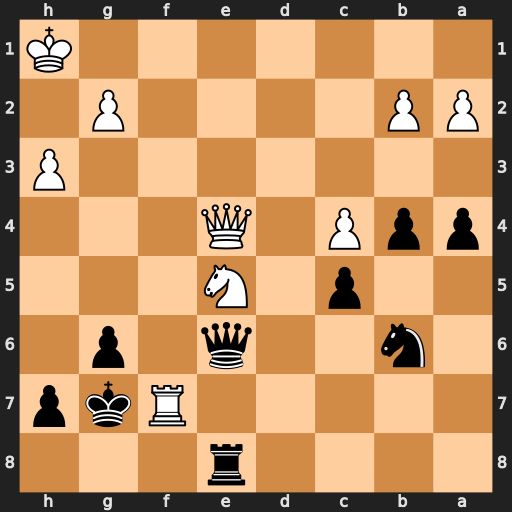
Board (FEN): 4r3/5Rkp/1n2q1p1/2p1N3/ppP1Q3/7P/PP4P1/7K
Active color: b
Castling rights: -
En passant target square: -
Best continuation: Qxf7 Nxf7 Rxe4